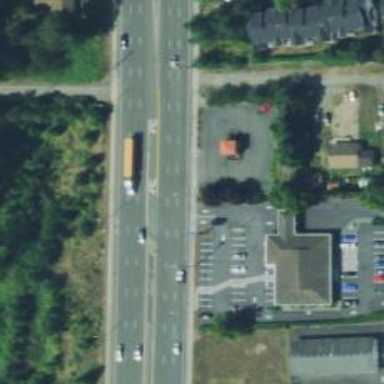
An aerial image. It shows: Secondary link road.